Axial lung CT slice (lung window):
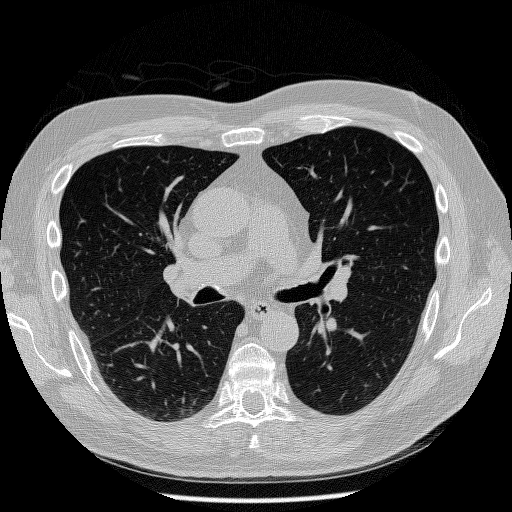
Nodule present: no